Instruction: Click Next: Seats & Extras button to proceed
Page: traveler
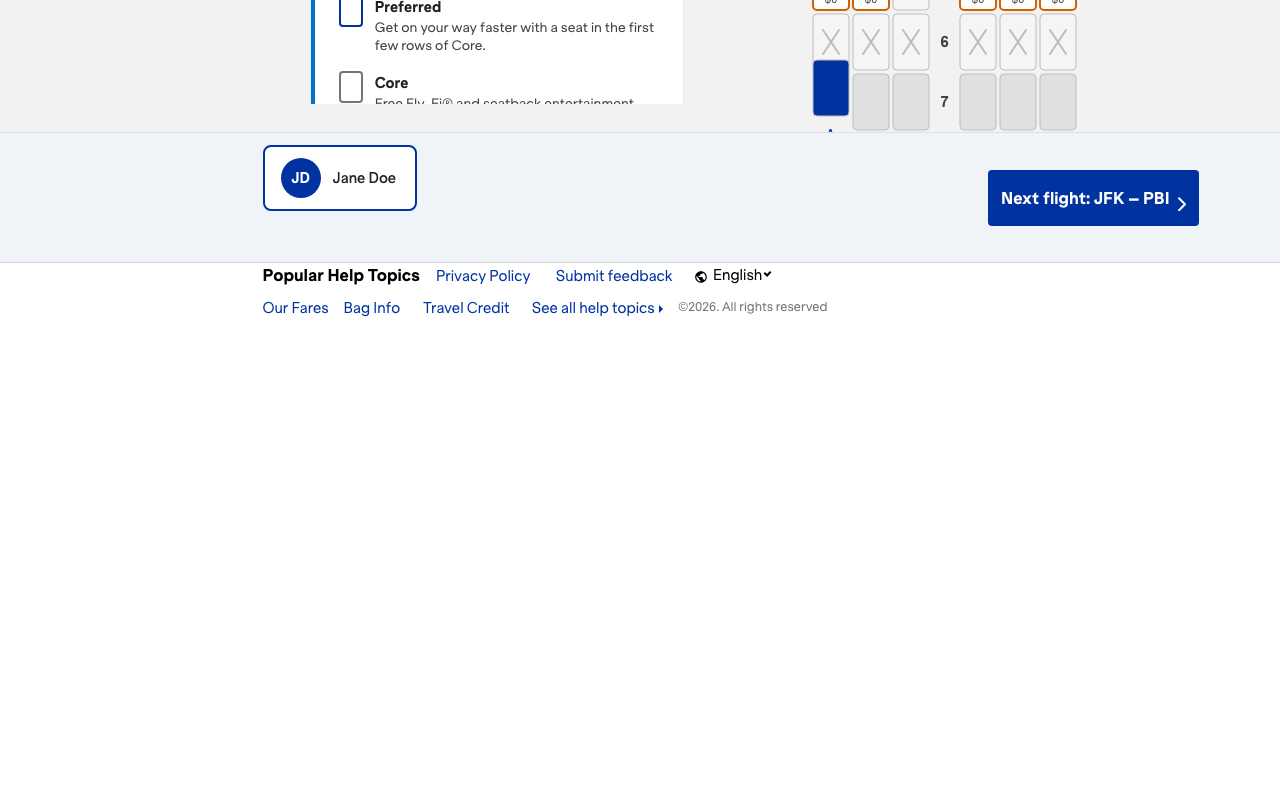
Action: click